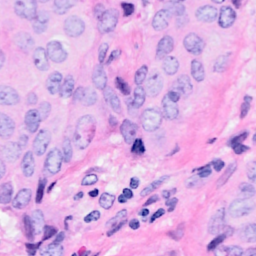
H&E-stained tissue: Breast